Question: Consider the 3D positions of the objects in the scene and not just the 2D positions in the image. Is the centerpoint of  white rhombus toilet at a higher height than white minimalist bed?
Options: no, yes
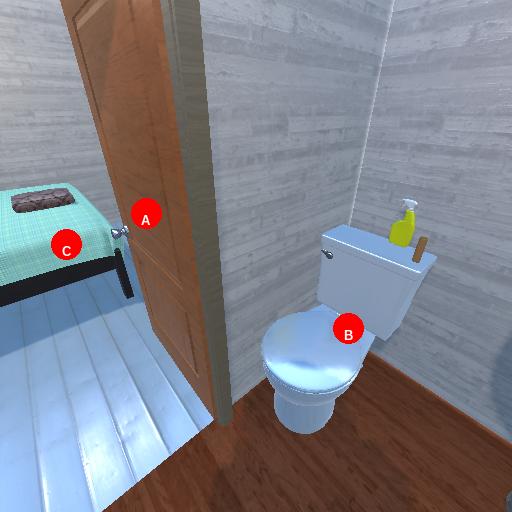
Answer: no